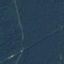
Land use / land cover: Forest